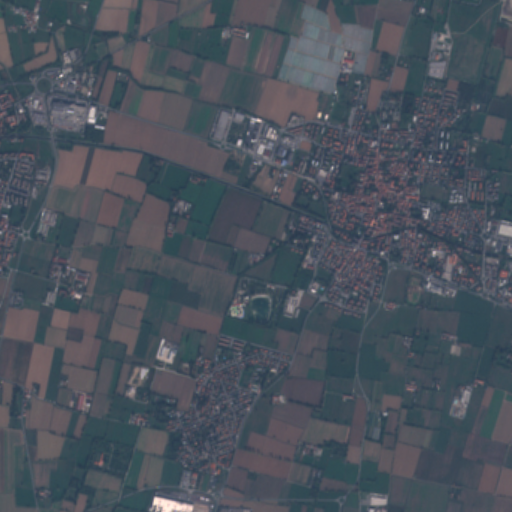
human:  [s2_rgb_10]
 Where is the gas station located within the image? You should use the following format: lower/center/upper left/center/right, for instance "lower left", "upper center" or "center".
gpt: The gas station is located in the lower center of the image.
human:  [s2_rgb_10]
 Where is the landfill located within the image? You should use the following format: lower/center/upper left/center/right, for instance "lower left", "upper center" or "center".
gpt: The landfill is located in the upper right of the image.
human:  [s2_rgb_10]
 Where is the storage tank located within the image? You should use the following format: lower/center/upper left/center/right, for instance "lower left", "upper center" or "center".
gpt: The storage tank is located in the lower left of the image.
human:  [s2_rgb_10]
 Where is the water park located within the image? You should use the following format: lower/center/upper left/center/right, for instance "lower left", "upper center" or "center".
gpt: The water park is located in the center of the image.
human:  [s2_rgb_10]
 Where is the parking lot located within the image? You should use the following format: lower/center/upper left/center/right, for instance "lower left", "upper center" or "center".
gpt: There is no parking lot in the image.